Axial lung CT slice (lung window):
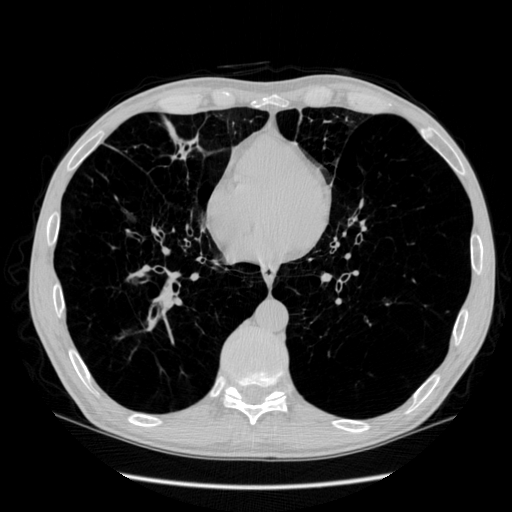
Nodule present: no